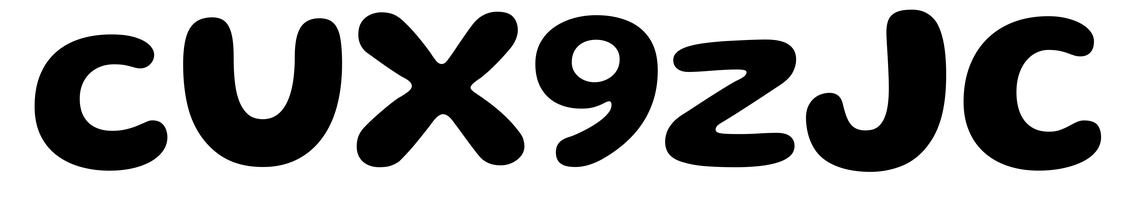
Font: Gluten_SemiBold